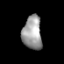
Tissue: prostate
Cell type: Myeloid cells
Senescence score: 0.279
Nuclear area (px): 633
Mean DAPI intensity: 157.878